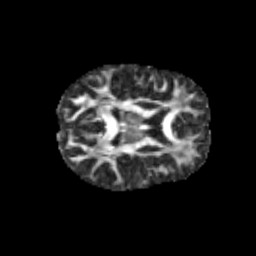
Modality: FA
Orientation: axial
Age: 12
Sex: female
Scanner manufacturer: siemens
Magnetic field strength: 3 T
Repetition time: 3.8 s
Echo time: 0.07 s